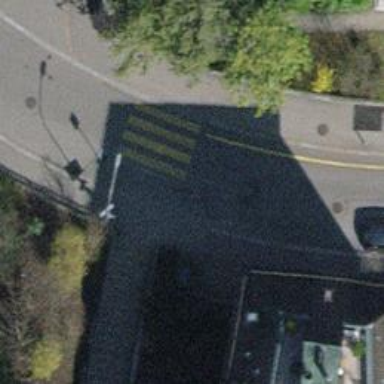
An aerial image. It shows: Uncontrolled zebra crossing on the road.